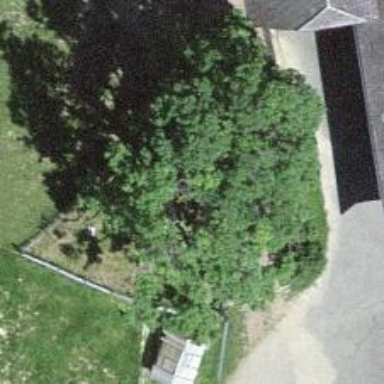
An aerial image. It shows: Single tag "natural: tree."